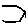
Label: hexagon